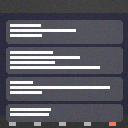
Screen state: on